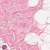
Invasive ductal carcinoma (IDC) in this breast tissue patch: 0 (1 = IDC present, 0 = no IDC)